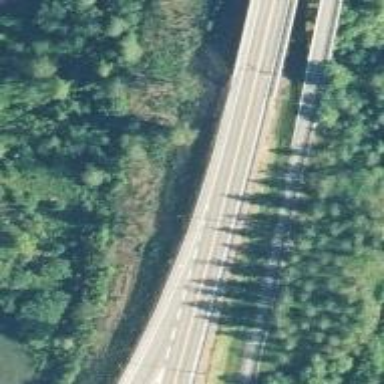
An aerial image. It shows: Motorway junction.